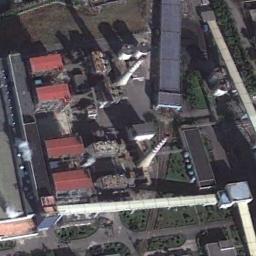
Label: thermal_power_station